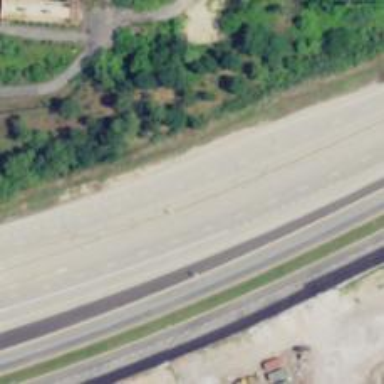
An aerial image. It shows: Motorway junction.